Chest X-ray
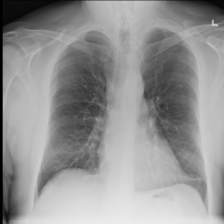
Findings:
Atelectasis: negative
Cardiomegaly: negative
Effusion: negative
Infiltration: negative
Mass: negative
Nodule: negative
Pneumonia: negative
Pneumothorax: negative
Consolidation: negative
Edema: negative
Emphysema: negative
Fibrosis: negative
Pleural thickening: negative
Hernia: negative